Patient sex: F
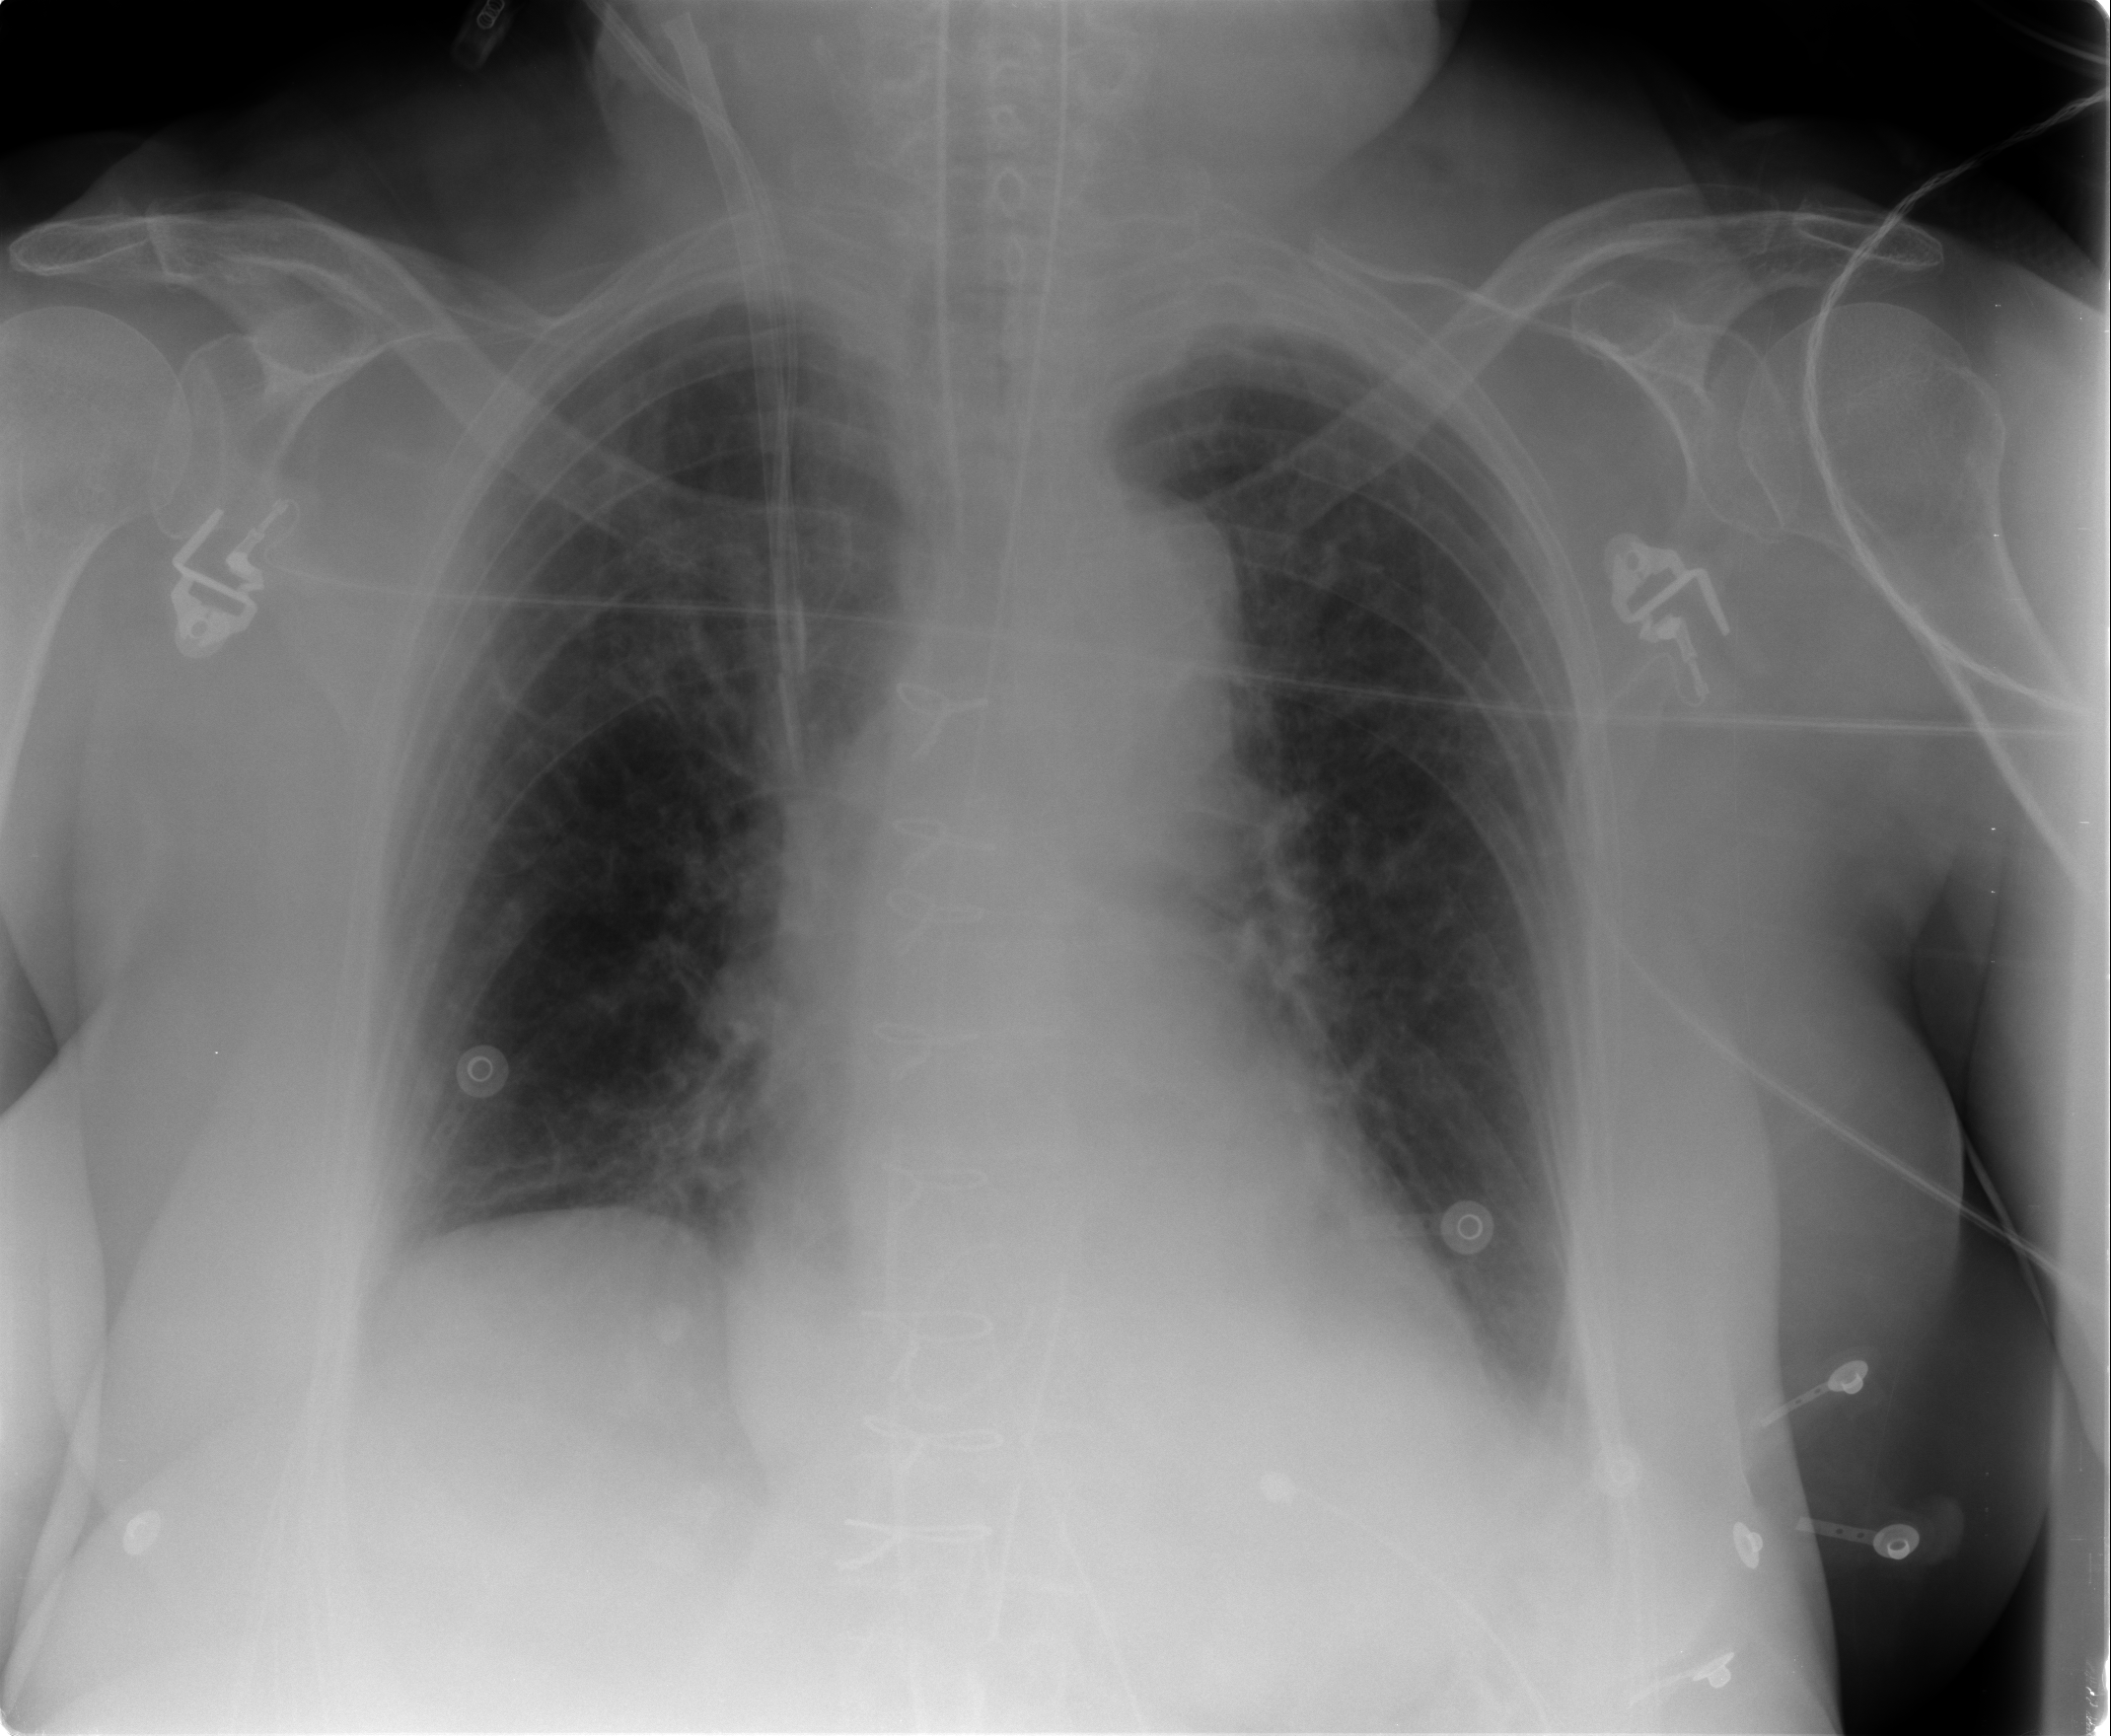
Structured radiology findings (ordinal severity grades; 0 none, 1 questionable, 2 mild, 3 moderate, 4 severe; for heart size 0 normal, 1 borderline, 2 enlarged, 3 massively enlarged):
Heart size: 1
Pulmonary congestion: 1
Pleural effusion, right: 0
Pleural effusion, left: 1
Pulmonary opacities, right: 0
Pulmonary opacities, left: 0
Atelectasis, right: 0
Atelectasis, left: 1